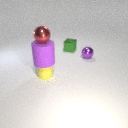
small green metal cube to the right of small yellow rubber cylinder